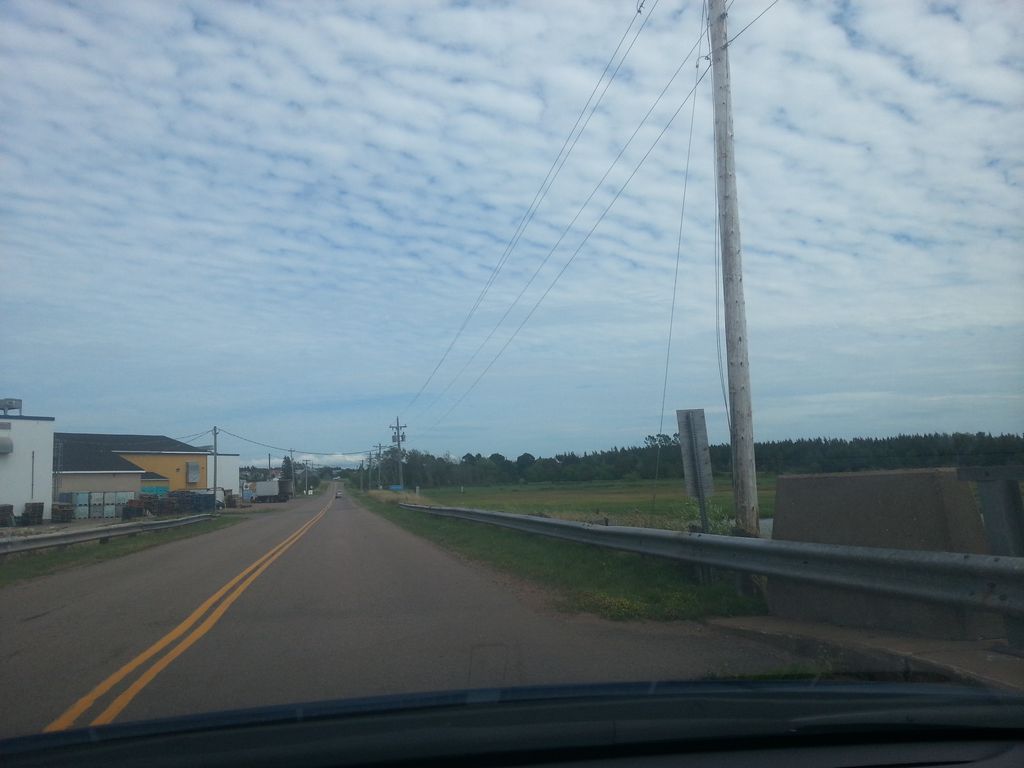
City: charlottetown